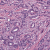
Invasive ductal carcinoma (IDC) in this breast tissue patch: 1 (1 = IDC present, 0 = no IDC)